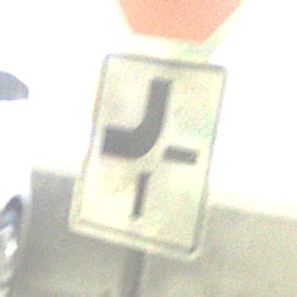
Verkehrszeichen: VerlaufVorfahrtsstrasse2
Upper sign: Stop
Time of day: NotSpecified
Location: Indoor (Special)
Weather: NotSpecified
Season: NotSpecified
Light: Artificial